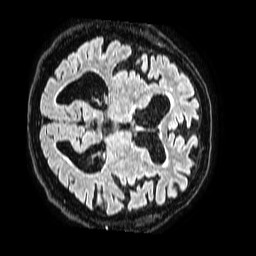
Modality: FLAIR
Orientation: axial
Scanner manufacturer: philips
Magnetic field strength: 1.5 T
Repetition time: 4.8 s
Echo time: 0.3 s